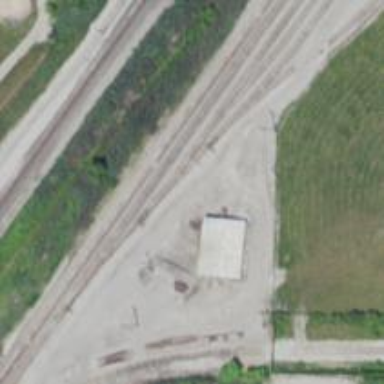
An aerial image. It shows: Railway yard in service.